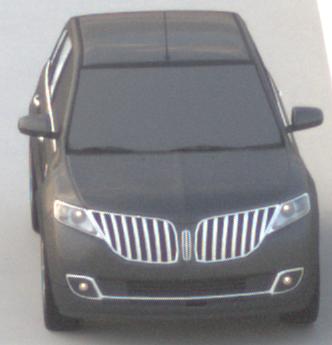
Make: Lincoln
Model: MKX
Detailed model: Gen. 1 CD3
Model produced from: 2010
Model produced until: 2015
Doors: 5
Color: gray
Road condition: dry road
Daytime: sunrise or sunset
Contrast: low contrast